Interaction volume radius: 5 \u00c5
Interaction volume height: 20 \u00c5
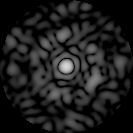
Disorder parameter: 0.8237